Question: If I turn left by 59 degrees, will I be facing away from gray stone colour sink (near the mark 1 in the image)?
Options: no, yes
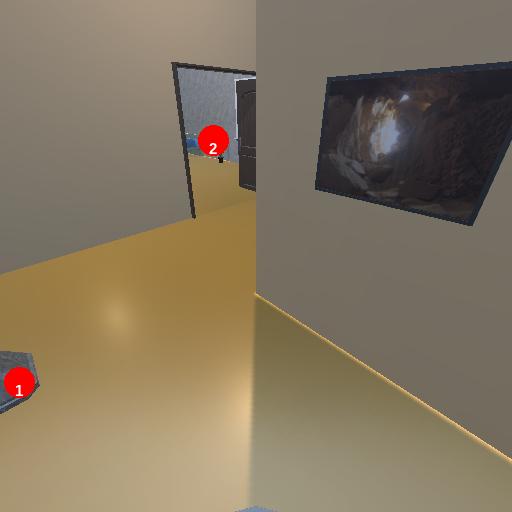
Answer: no